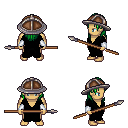
a pixel art fantasy rpg character, male body template, human, tanned skin, black robe, gold greaves, green long hairstyle, chain helm, white cloth bracers, spear, four views (front, back, left, right), 2x2 character sprite sheet, small pixel art, hard edges, no anti-aliasing